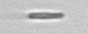
Label: fiber